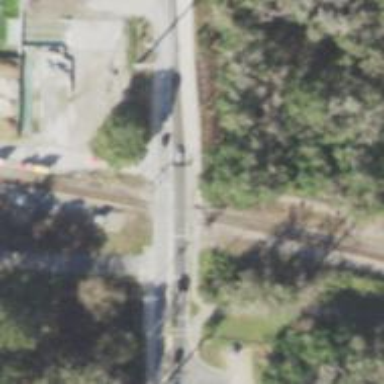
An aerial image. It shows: Railway crossing with lights.